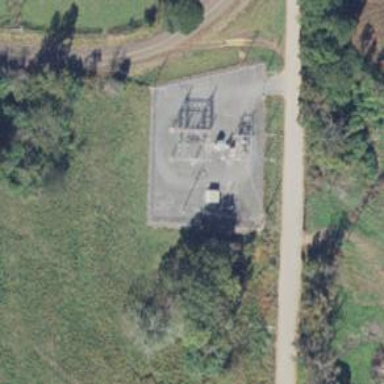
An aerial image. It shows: Minor distribution substation.